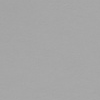
Atmospheric dust classification: not_dusty